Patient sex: M
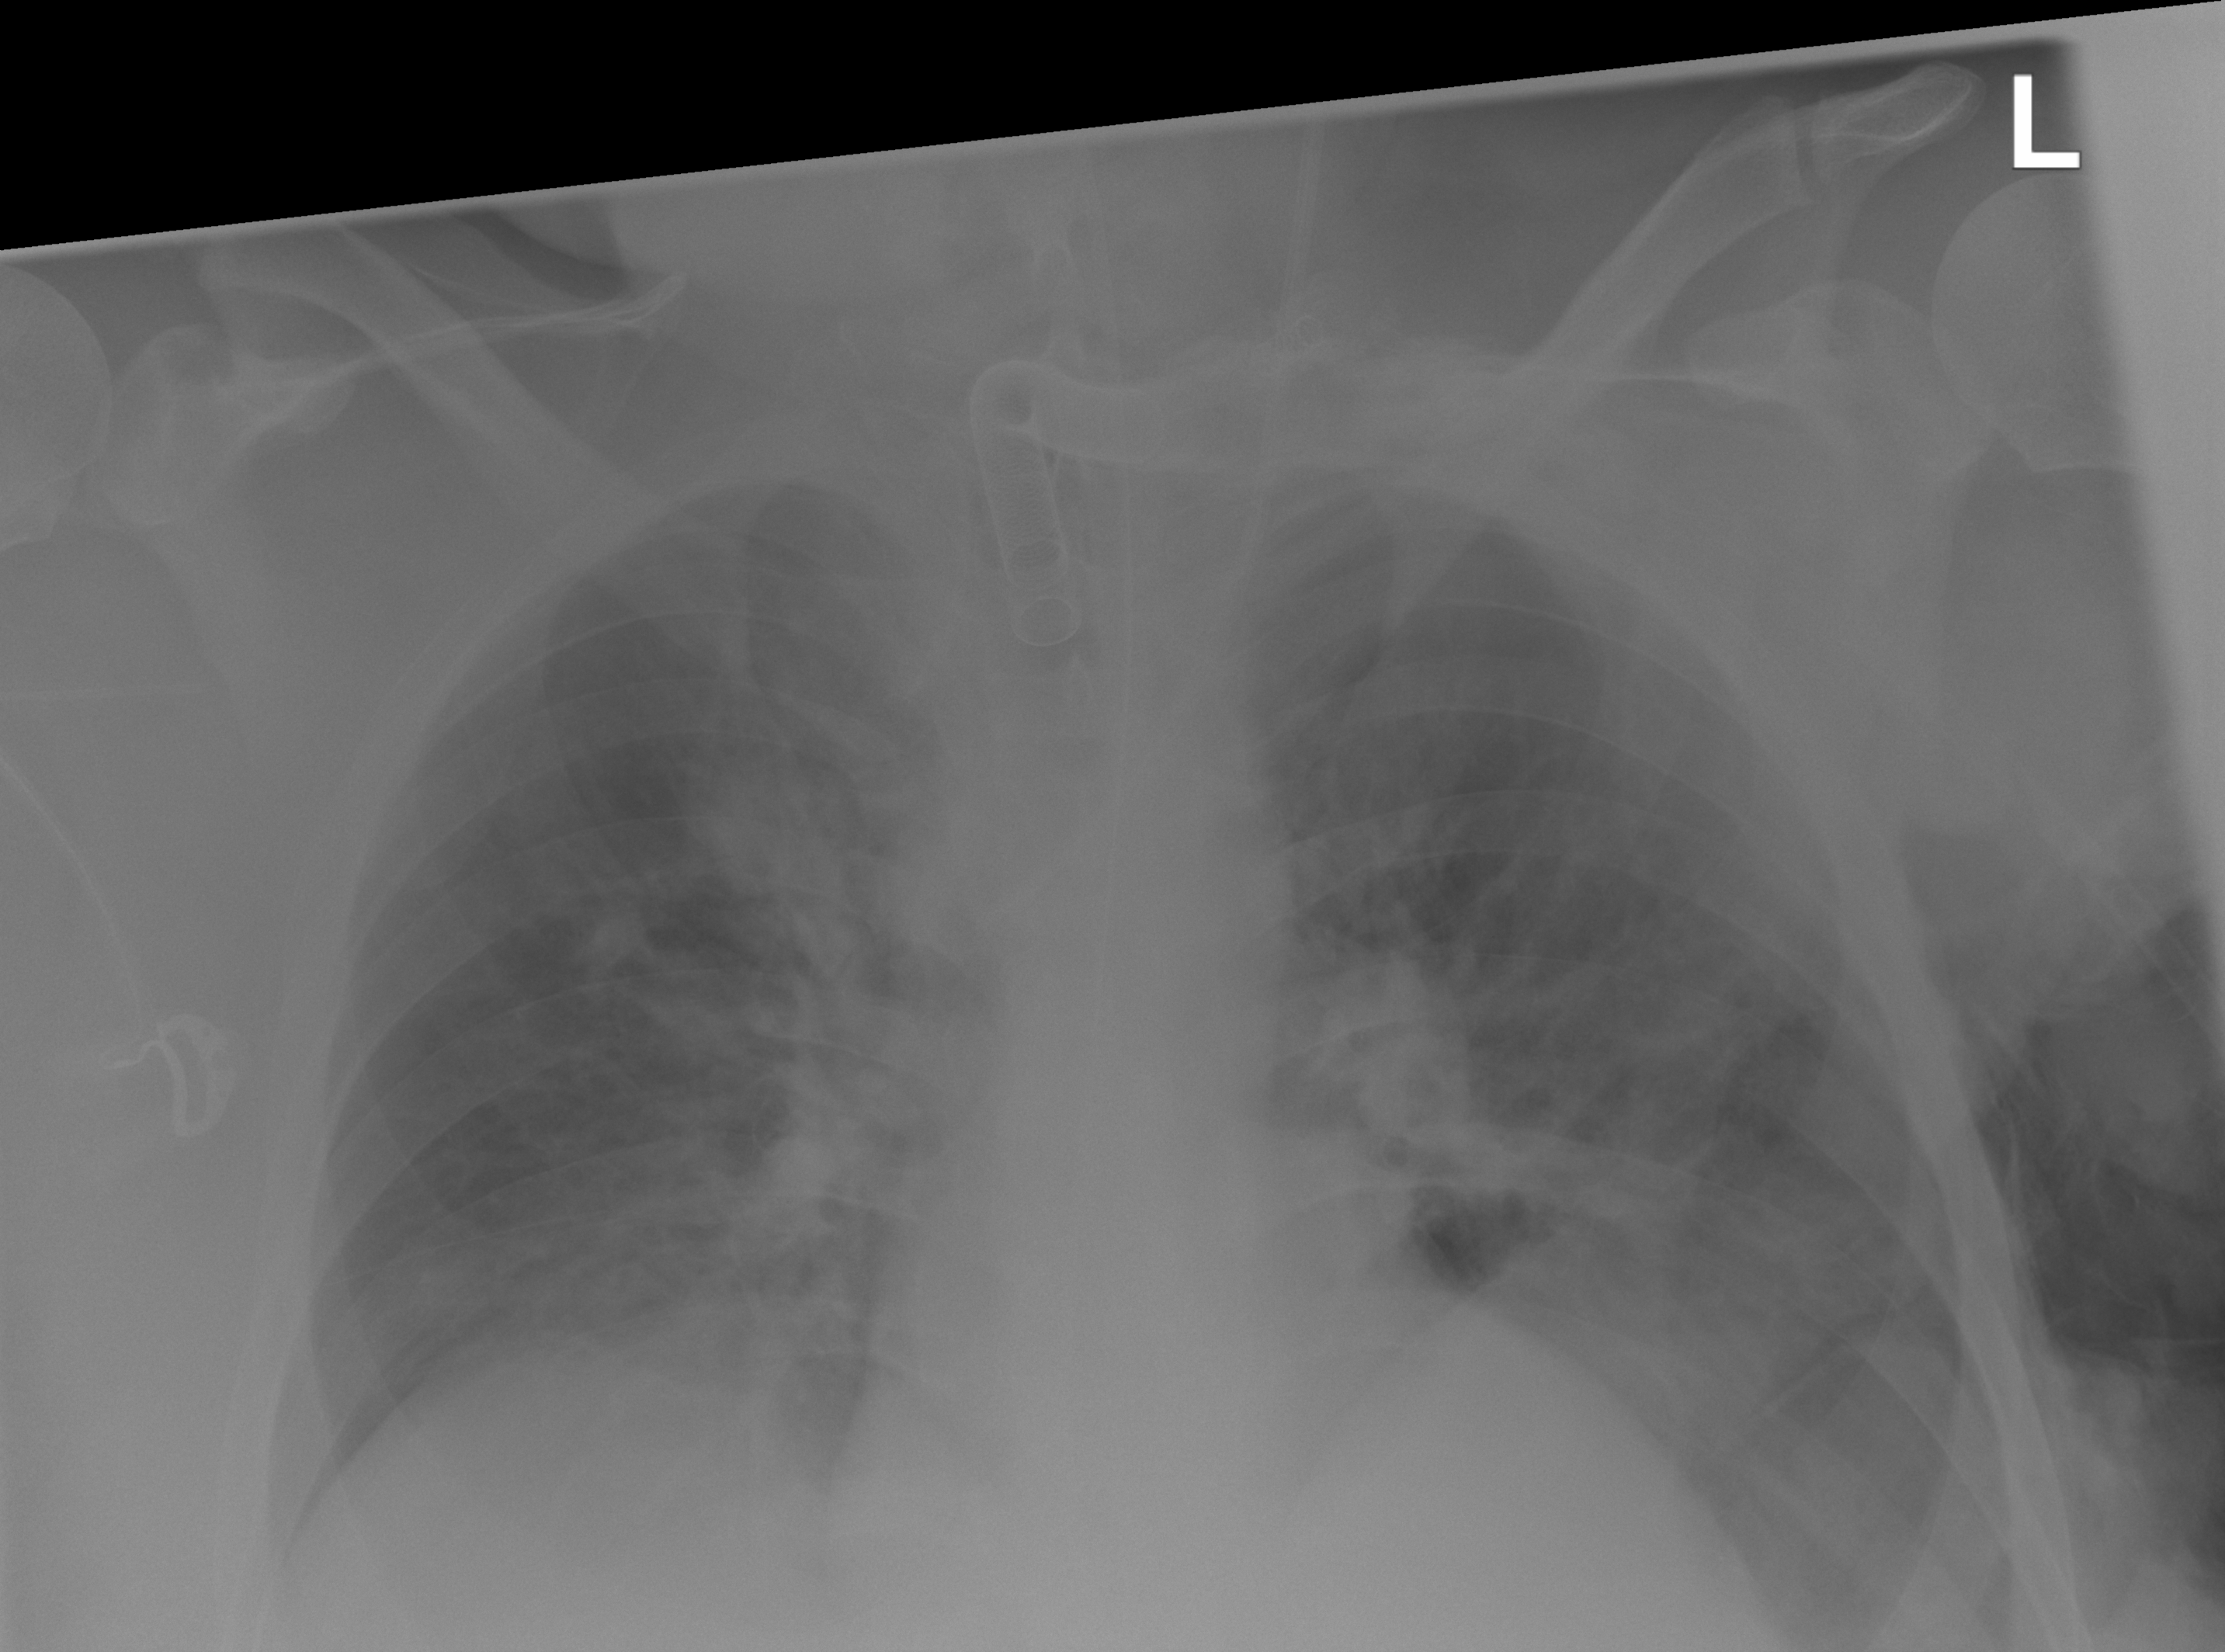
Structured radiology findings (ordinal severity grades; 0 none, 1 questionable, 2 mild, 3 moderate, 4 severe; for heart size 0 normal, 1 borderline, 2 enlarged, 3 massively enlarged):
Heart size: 1
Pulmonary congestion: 3
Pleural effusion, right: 2
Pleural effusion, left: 2
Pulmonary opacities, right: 2
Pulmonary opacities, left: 2
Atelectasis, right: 2
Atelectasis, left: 2